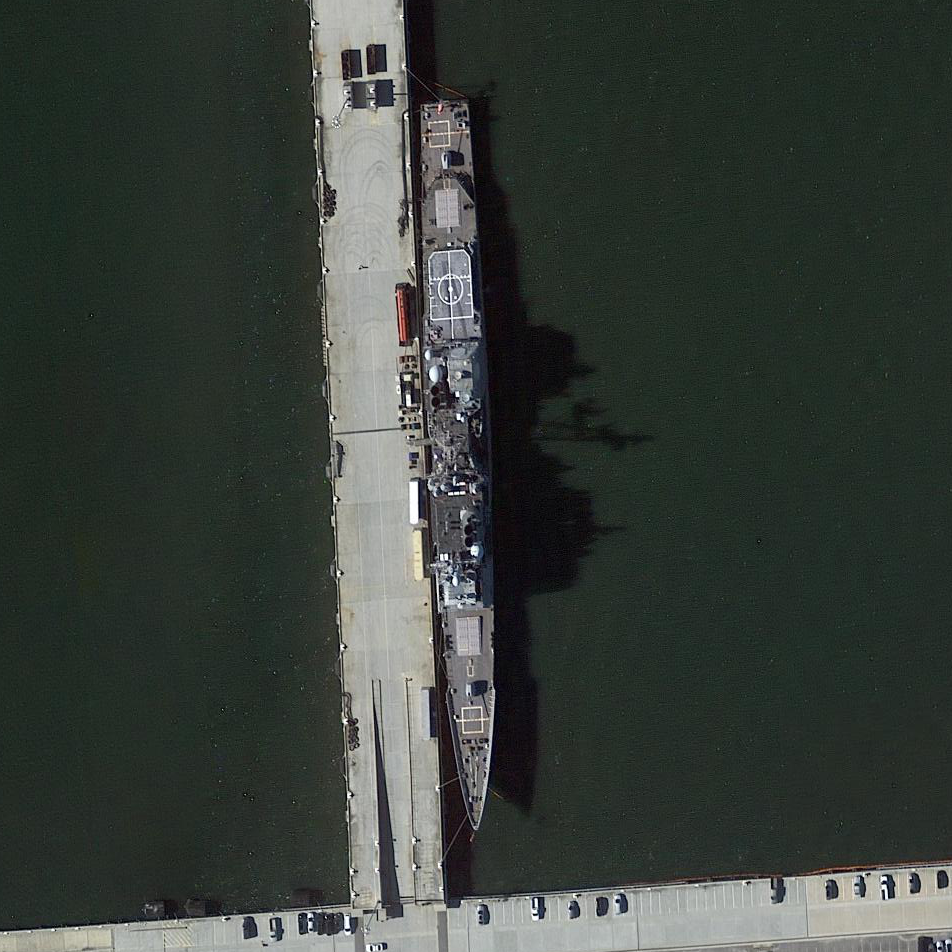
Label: Ticonderoga-class_cruiser